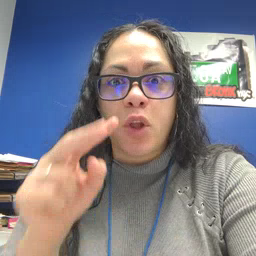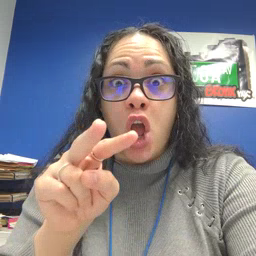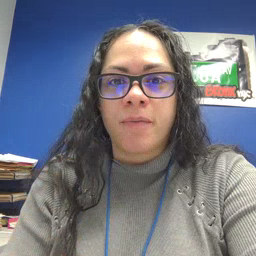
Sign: look